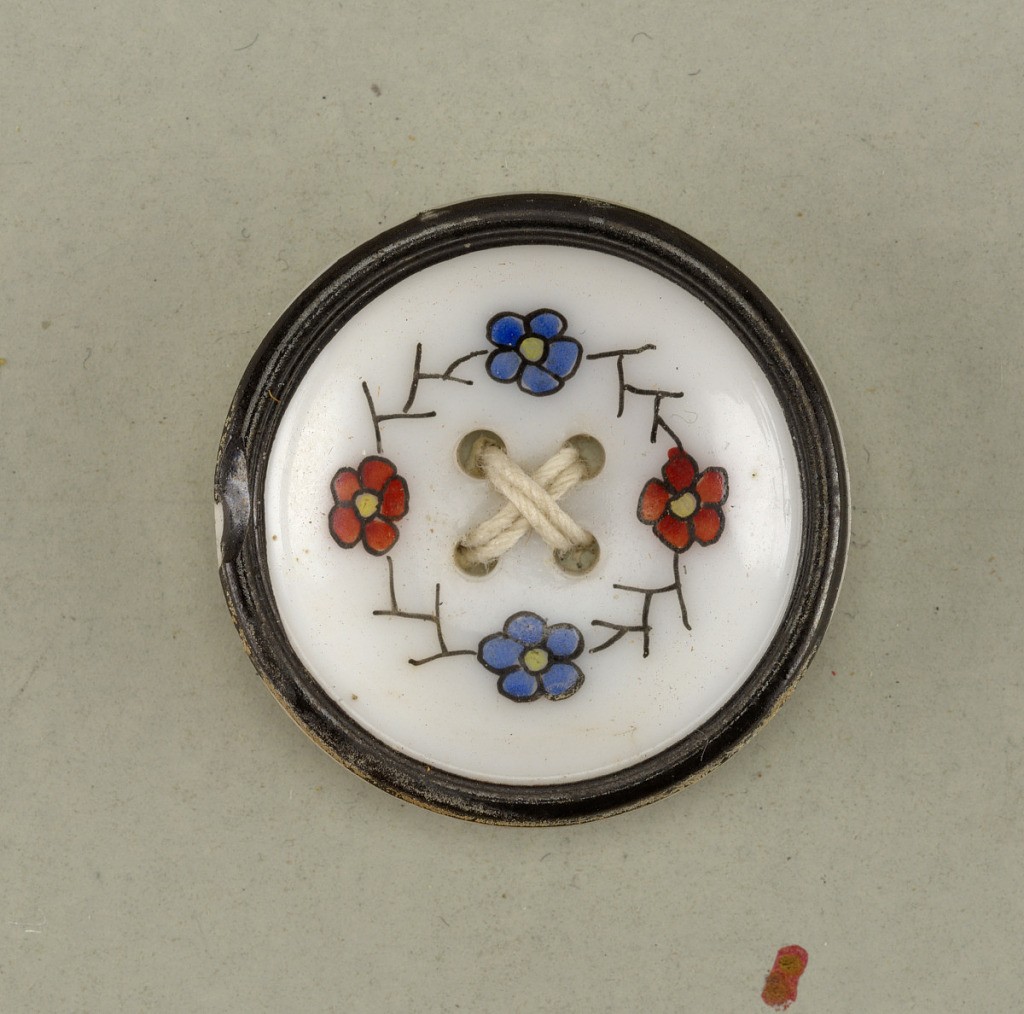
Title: Button
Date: late 19th century
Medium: painted porcelain [painted in color]
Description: concave button ornamented with four small flowers [two red and two blue]; four holes.